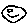
Label: smiley face